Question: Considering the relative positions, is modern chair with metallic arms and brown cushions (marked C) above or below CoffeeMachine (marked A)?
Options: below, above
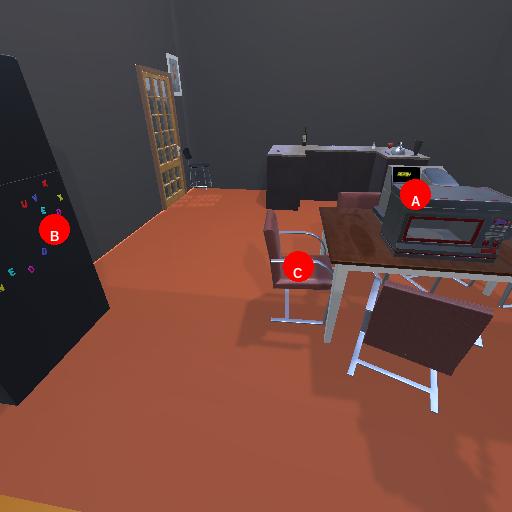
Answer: below